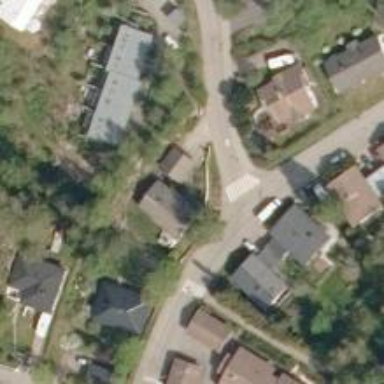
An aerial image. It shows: Uncontrolled crossing on the road.